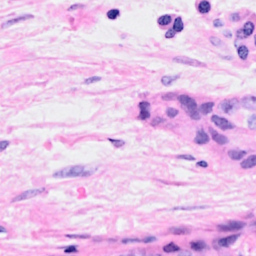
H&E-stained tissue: Breast